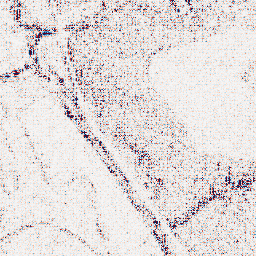
Category: wavelet
Decomposition family: wavelet_dwt
Decomposition parameters: wavelet: coif2
level: 1
Upsampling method: linear_exact
Upsampling parameters: scale: 8
Upsampling scale: 8